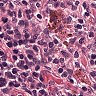
Metastatic tissue present: no